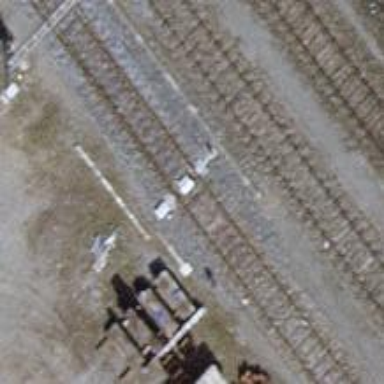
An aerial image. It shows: Railway switch.